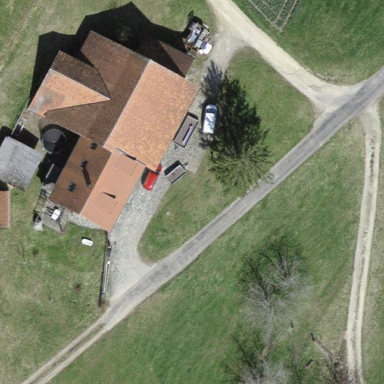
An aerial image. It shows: Farm with farmyard.